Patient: sex M, age 55
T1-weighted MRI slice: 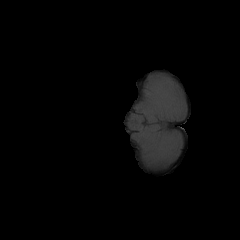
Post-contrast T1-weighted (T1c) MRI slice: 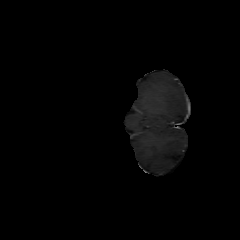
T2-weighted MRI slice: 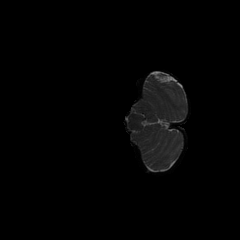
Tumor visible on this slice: no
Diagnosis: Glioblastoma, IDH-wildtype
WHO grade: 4